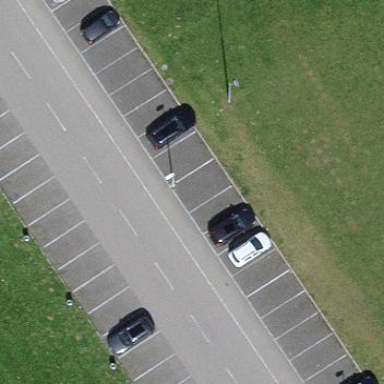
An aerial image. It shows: Street-side parking area.